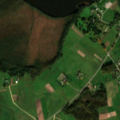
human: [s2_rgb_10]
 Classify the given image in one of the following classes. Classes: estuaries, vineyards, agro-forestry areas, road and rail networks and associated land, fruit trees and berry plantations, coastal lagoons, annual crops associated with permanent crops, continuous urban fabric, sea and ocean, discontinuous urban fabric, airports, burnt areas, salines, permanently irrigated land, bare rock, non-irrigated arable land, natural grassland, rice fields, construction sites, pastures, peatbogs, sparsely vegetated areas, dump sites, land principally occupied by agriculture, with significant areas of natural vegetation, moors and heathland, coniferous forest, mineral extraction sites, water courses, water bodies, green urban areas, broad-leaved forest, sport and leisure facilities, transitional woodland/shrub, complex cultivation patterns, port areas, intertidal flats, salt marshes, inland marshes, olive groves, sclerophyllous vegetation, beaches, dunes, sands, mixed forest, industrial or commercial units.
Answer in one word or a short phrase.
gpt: discontinuous urban fabric, pastures, complex cultivation patterns, land principally occupied by agriculture, with significant areas of natural vegetation, broad-leaved forest, peatbogs, water bodies